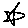
Label: star